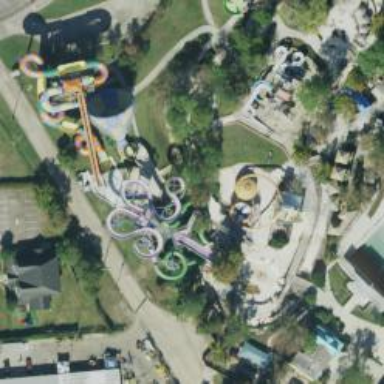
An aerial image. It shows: Water slide attraction.